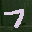
Label: 7